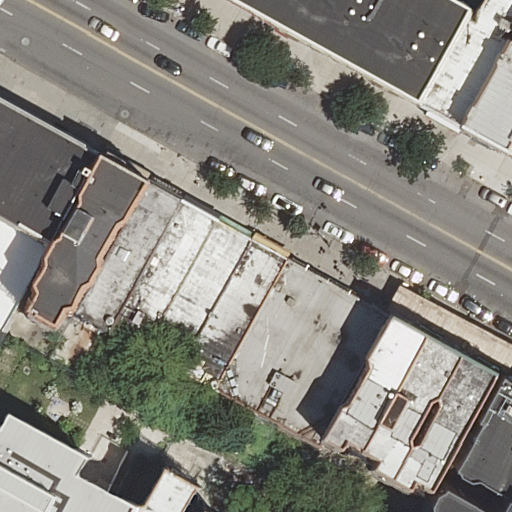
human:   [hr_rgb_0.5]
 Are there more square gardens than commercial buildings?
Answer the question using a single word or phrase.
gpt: no

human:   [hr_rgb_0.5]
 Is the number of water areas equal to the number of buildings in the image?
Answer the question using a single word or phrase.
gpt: no

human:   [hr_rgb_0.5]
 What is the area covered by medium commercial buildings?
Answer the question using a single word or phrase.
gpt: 0m2

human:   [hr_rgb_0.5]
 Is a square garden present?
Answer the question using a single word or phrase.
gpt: no

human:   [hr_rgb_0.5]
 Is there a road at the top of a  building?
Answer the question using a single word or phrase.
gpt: yes

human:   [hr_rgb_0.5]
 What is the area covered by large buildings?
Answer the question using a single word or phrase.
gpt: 1352m2

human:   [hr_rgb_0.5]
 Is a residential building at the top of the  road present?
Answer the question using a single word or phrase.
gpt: yes

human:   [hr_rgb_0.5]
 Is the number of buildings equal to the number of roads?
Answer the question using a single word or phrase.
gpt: no

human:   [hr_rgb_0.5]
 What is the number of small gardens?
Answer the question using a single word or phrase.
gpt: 1

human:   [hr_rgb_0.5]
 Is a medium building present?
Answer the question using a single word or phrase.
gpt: yes

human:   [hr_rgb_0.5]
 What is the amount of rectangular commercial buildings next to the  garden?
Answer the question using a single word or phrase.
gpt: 0

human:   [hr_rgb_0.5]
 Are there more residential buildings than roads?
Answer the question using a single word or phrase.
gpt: yes

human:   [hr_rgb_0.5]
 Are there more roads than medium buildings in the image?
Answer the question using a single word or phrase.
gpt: no

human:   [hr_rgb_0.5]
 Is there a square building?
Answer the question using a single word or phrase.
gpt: no

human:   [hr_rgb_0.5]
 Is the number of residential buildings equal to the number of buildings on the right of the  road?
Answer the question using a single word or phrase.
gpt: no

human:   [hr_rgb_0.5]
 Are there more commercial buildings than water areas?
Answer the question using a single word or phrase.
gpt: no

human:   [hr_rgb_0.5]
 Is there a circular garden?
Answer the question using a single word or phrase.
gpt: no

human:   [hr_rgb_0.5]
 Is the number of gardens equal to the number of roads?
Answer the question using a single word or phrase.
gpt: yes

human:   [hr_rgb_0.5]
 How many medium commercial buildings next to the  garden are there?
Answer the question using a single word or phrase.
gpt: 0

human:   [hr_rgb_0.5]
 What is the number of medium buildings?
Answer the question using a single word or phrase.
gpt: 11

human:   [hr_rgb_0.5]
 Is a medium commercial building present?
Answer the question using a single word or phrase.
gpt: no

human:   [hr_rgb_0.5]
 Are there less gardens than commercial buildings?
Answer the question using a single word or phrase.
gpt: no

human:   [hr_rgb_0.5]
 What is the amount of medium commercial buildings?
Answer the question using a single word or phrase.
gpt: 0

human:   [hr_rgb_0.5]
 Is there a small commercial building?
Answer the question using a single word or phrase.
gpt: no

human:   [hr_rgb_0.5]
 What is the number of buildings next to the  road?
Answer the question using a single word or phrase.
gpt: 16

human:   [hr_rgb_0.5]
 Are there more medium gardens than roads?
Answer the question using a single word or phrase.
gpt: no

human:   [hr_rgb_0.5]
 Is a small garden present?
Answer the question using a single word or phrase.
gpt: yes

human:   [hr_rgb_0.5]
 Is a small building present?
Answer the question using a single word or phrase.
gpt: yes

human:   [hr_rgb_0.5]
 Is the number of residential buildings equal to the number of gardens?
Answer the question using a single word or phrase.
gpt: no

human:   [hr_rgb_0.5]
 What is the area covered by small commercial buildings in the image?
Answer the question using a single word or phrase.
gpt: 0m2

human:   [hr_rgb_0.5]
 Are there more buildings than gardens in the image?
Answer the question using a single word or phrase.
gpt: yes

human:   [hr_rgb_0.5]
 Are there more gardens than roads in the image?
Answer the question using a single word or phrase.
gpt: no

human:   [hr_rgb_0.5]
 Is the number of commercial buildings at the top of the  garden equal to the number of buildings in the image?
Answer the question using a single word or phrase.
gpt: no

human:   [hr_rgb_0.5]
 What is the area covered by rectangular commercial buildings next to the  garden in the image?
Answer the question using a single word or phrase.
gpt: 0m2

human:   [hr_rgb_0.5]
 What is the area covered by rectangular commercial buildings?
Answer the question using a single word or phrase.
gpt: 0m2

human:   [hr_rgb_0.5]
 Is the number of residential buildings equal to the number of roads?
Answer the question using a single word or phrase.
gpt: no